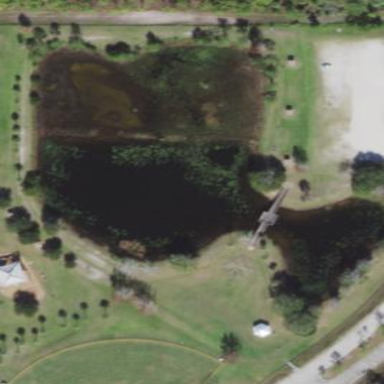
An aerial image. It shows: Pond surrounded by natural water.